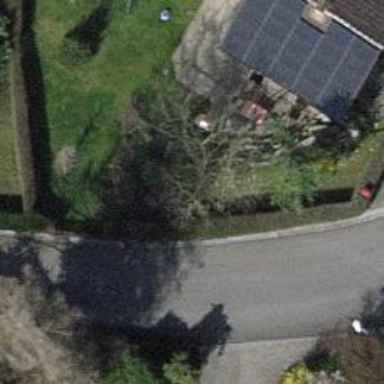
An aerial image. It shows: Garden tree with needle-leaved evergreen foliage.